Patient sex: F
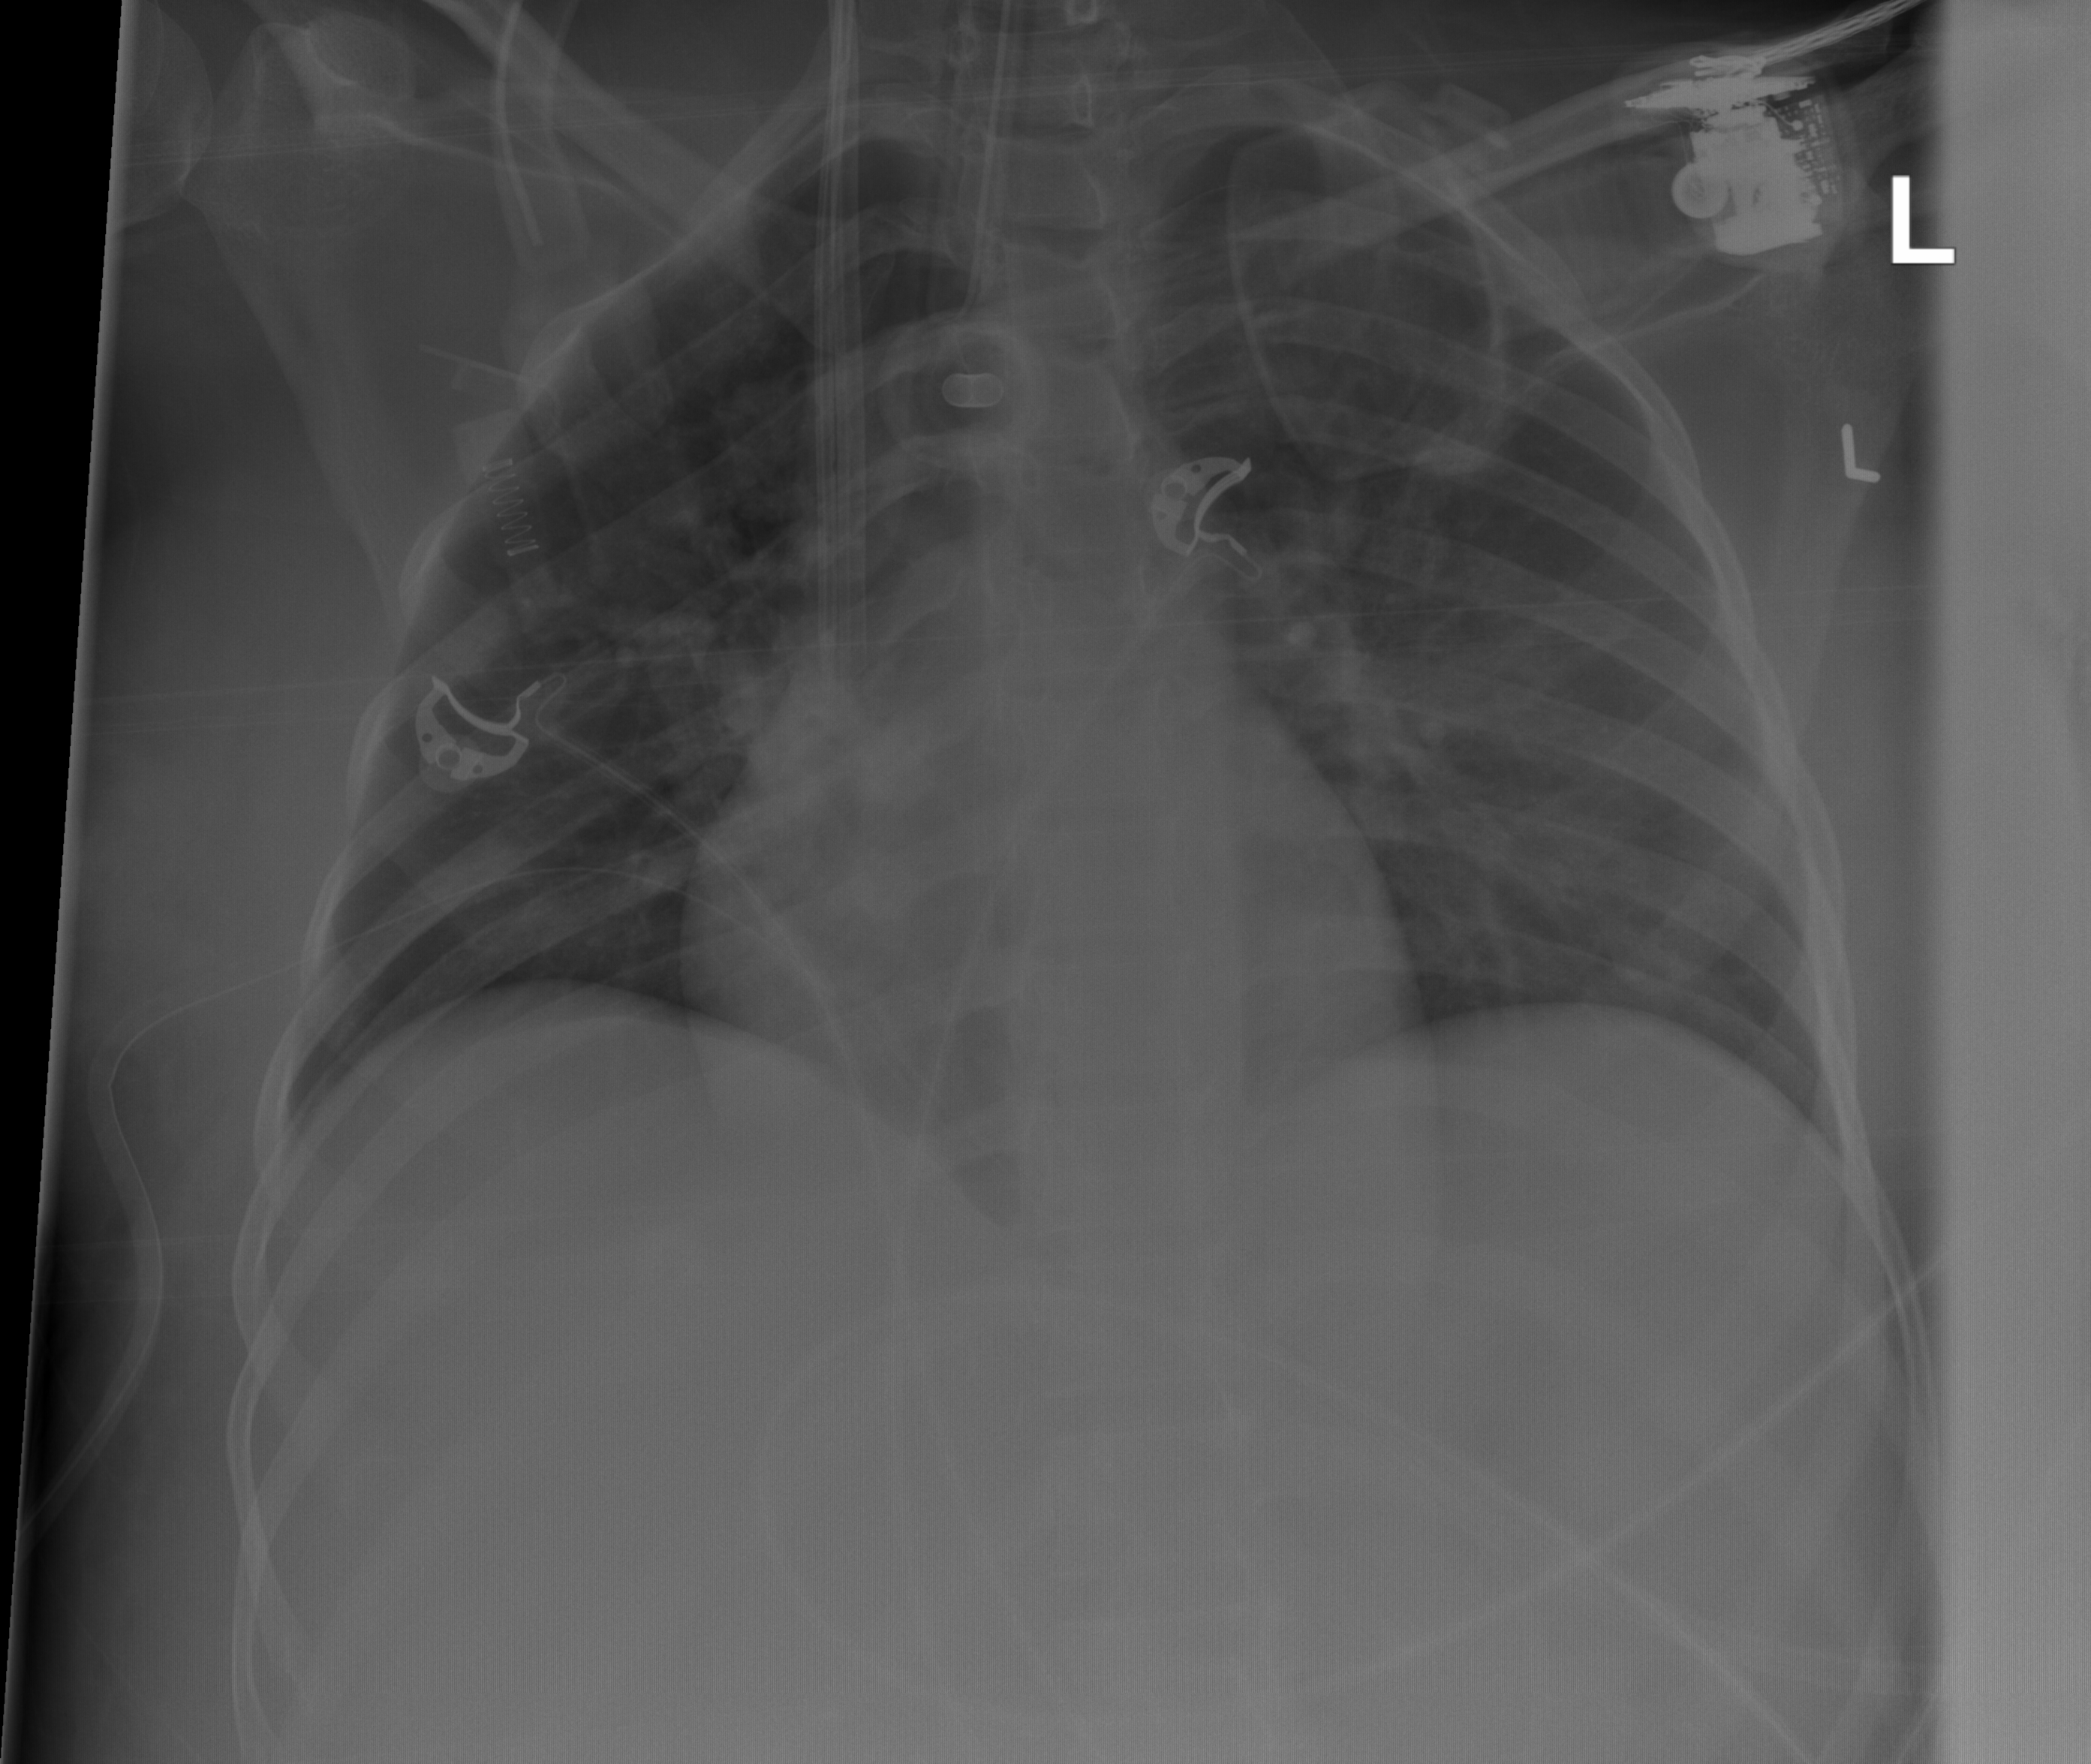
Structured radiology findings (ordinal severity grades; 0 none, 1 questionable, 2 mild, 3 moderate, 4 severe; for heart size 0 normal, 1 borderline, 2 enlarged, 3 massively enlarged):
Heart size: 0
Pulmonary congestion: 0
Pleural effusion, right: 0
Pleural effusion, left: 0
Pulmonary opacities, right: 0
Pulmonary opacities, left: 0
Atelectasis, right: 0
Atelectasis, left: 2